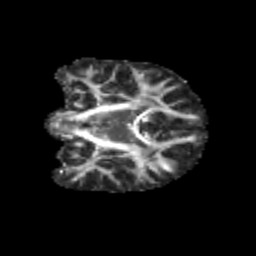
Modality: FA
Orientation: coronal
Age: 13
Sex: male
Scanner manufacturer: siemens
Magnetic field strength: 3 T
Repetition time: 3.8 s
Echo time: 0.07 s